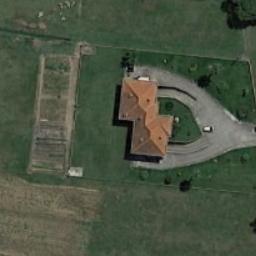
Label: residential